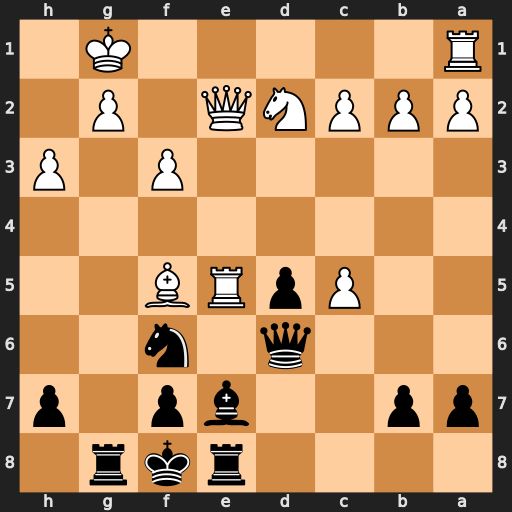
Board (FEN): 4rkr1/pp2bp1p/3q1n2/2PpRB2/8/5P1P/PPPNQ1P1/R5K1
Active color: b
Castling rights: -
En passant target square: -
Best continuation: Qxe5 Qxe5 Bxc5+ Kf1 Rxe5